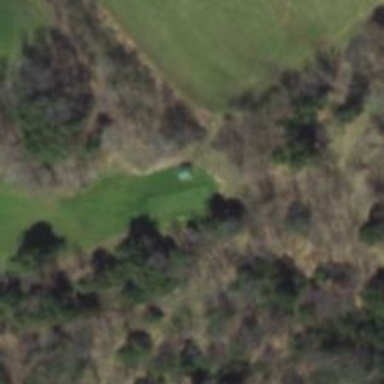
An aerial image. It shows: Grass area designated as golf tee.